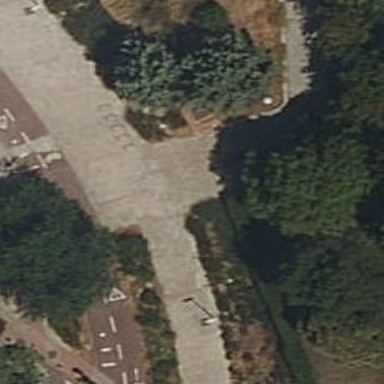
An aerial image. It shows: Footway with unhewn cobblestone surface.